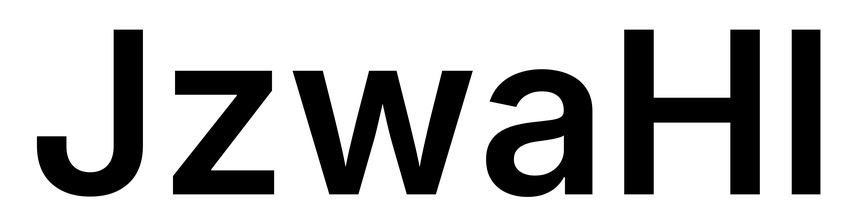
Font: Inter_SemiBold